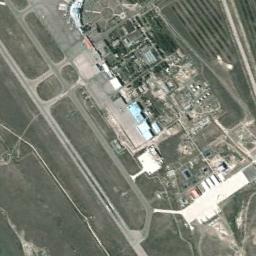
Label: airport